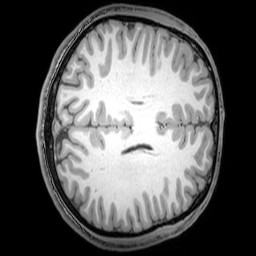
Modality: T1w
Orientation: axial
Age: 20
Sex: male
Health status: healthy
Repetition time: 0.081 s
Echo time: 0.037 s